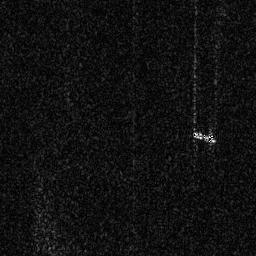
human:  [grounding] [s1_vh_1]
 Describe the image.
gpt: In the satellite image, there is  <ref>1 small ship </ref> <box>[[73, 50, 84, 55, 0]]</box> located at right.